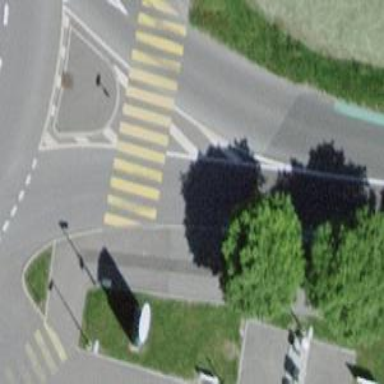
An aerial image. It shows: Kerb barrier.